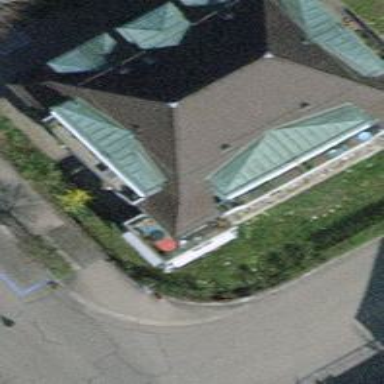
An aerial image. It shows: Beautiful apartment building with mansard roof.